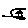
Label: house